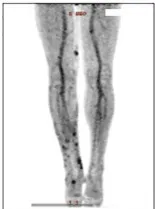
A representative case from a complete responder to intralesional IL-2 and BCG therapy. (E) Representative image of the area after treatment, showing clinical resolution of BCG ulcers and in-transit metastasis.
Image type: ophthalmic_imaging (oct)